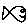
Label: fish